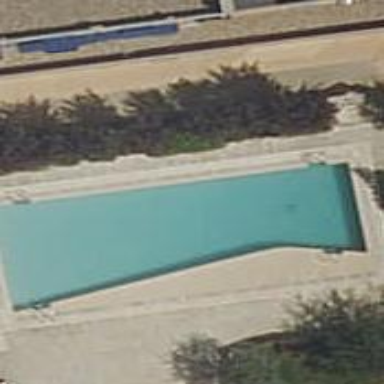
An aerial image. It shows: Swimming pool located in leisure land.